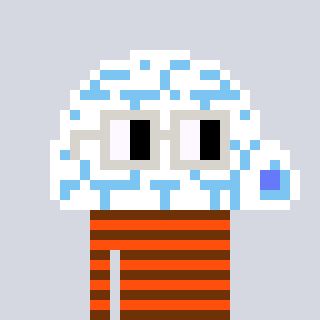
a pixel art character with square light gray glasses, a igloo-shaped head and a orange-colored body on a cool background